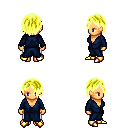
a pixel art fantasy rpg character, female body template, human, tanned skin, blue robe, white pants, gold bangs hairstyle, gold boots, four views (front, back, left, right), 2x2 character sprite sheet, small pixel art, hard edges, no anti-aliasing